Question: I am currently trying to fade a div's background directly from red to green. But I cannot find a nice transition that does not hit any non-matching colors on the way.
Both methods I found are using the jQuery.Color-plugin and you can find them also on <URL>:
'''
$("#rgb")
.css("background-color", "#ff0000")
.animate({backgroundColor: "#00ff00"});
$("#hsl")
.css("background-color", $.Color({ hue: 0, saturation: 1, lightness: 0.5 }))
.animate({backgroundColor: $.Color({ hue: 120, saturation: 1, lightness: 0.5 })});
'''
1. The first one uses RGB. jQuery just interpolates between #ff0000 (red) and #00ff00 (green). But somewhere in the middle of the animation, the color hits rather dark yellow or brown which disturbs the impression of the whole animation (probably #888800).
2. The second one uses HSL But here, the animation passes via a bright yellow, since the hue-value is animated from 0 to 120, passing yellow at 60:

Is there any other way to get from red to green with a nice transition? Perhaps in theory?
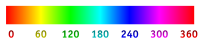
Answer: It did only take four years to stumble upon the answer on youtube: <URL>
It has to do with the way, color is stored. As you all know, an rgb-value of (0,0,0) is black (0% photons), while (255, 255, 255) is white (100% photons). But how many photons is (127, 127, 127)?
It's not 50%, but merely about 25%. This is, what the display does when converting rgb-values to light.
Thus, when animating (255, 0, 0) to (0, 255, 0) (33% photons each) in a linear manner, it passes through (127, 127, 0) with only 25% * 1/3 + 25% * 1/3 = 16% photons, which is much darker. That's the brownish color in between.
Instead, what you should do is square the values before taking the average and take the square-root of the result afterwards.
The result is much better, since the middle-value is now (180, 180, 0) and thus much brighter.
You can play around with the value for gamma on jsfiddle:
<URL>
'''
PS: I don't know, why I got the error-message that I need to indent some code. But adding this line helped.
'''